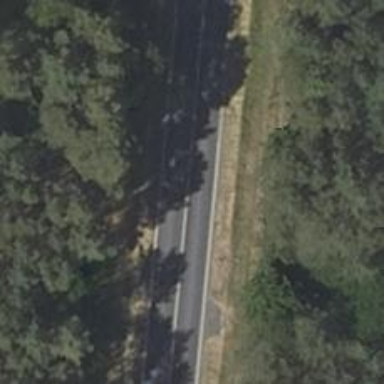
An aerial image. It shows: Secondary road with asphalt surface.